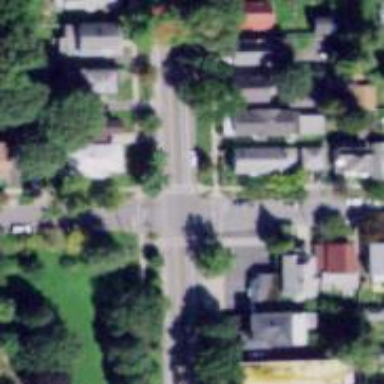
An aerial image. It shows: Marked road crossing.